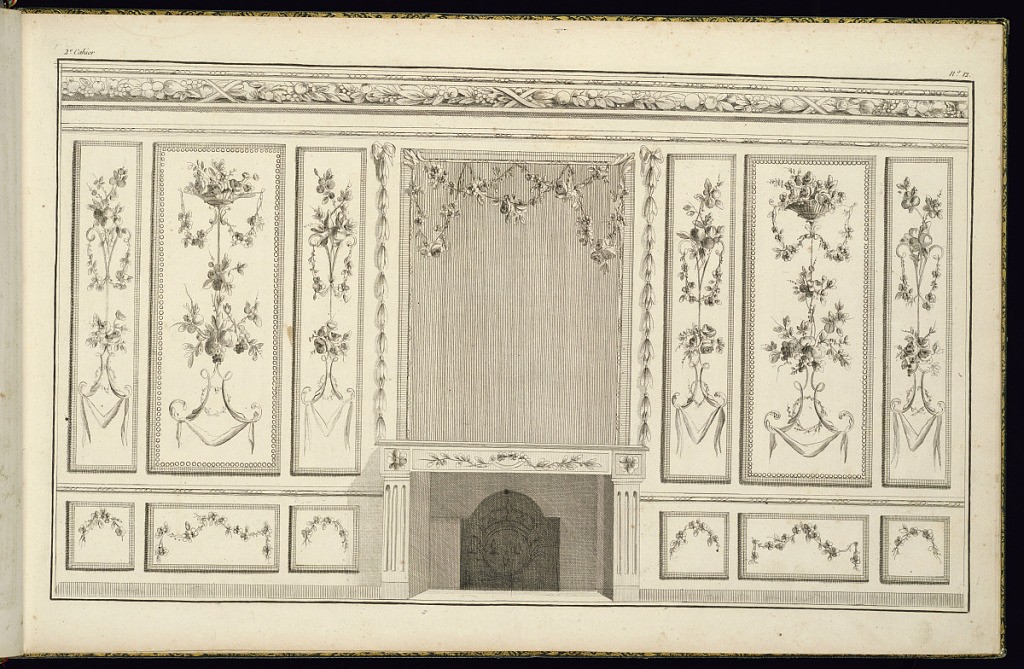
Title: Interior Wall Elevation with a Chimneypiece
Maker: Pierre Ranson, French, 1736–1786
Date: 1777-79
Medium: Etching and engraving on laid paper
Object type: Print
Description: A design for an interior wall featuring ornately painted panels with a central chimneypiece and overmantel mirror. The panels are decorated with fruits and flowers, baskets and festoons of flowers, ribbons, and scrolling leaves (rinceaux). The backplate of the chimney features the French Royal coat of arms with a crown and three fleurs-de-lys. The mantel is decorated with leaves, flowers, rosettes and fluting down the sides. The plate is numbered.